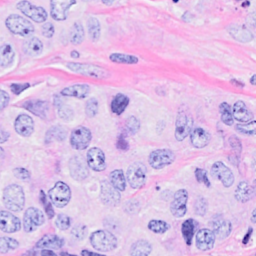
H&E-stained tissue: Breast